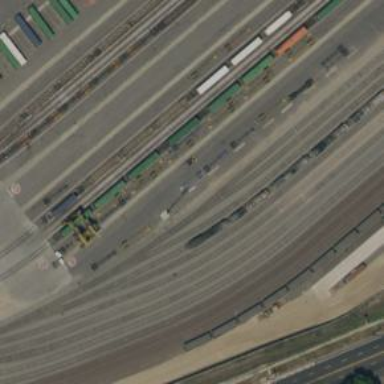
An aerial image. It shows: Railway yard in service.